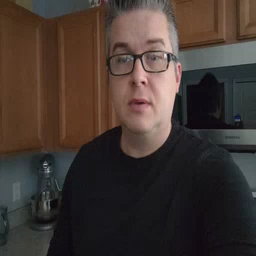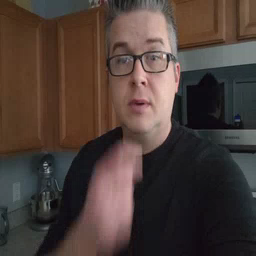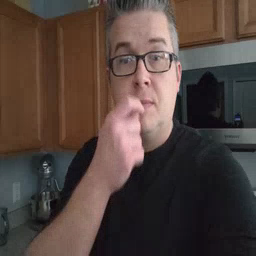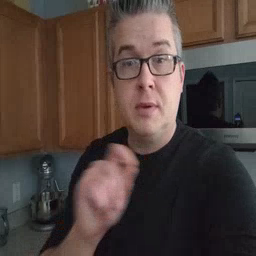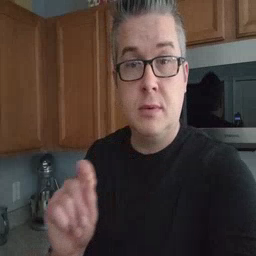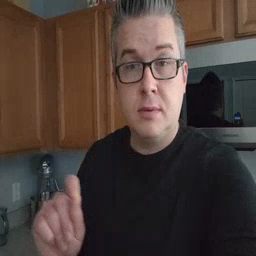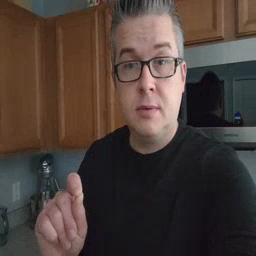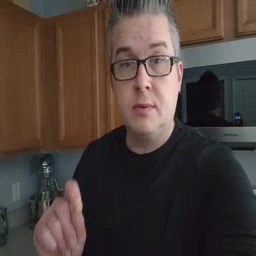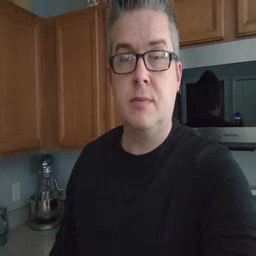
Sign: pencil